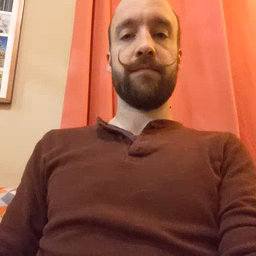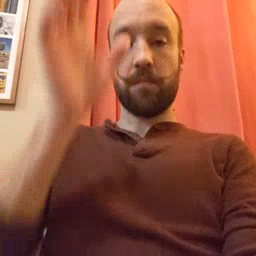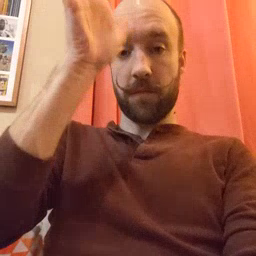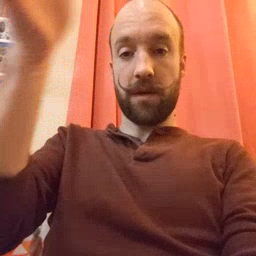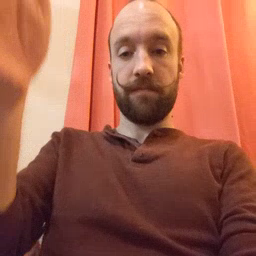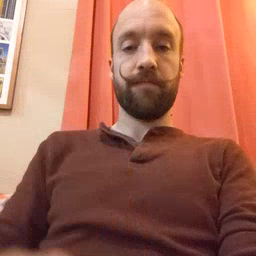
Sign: grandpa